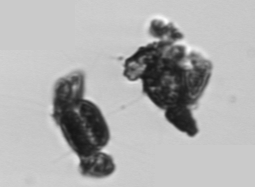
Label: Thalassiosira_TAG_external_detritus